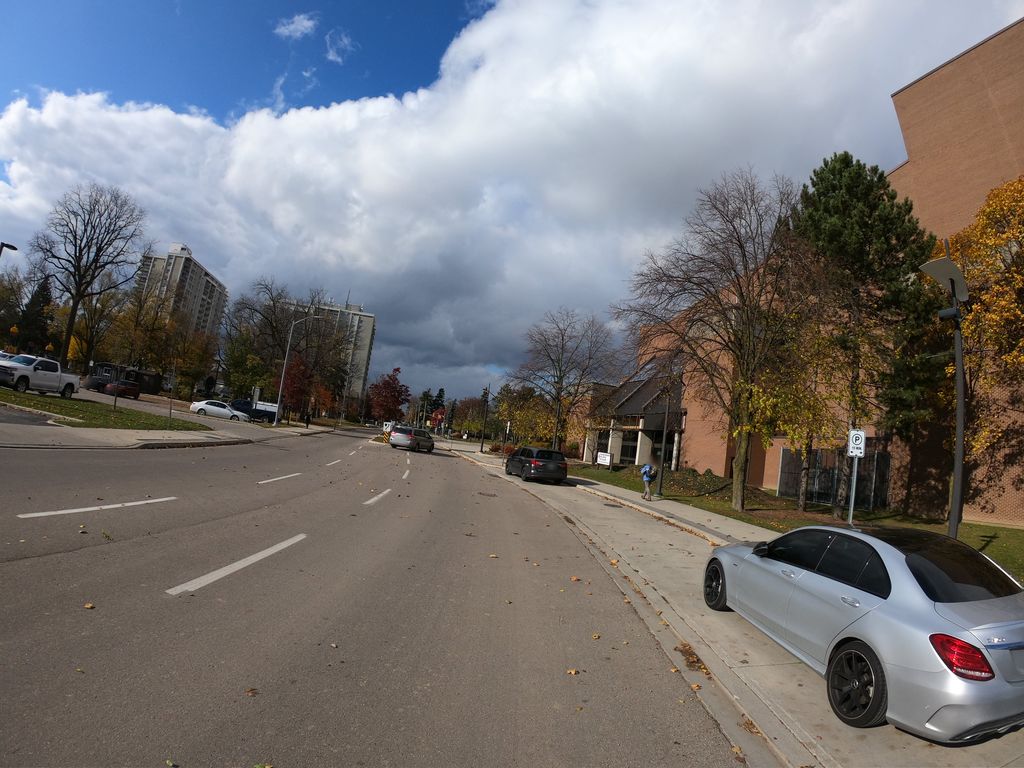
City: kitchener-waterloo